Question: I had created the report it is getting the values for first name and last name and invoice id but when I add the sub report the other values are not getting it is just printing the headings. Please solve my problem and suggest me.
It is printing as below image.
Main report code:
'''
<?xml version="1.0" encoding="UTF-8"?>
<jasperReport xmlns="http://jasperreports.sourceforge.net/jasperreports" xmlns:xsi="http://www.w3.org/2001/XMLSchema-instance" xsi:schemaLocation="http://jasperreports.sourceforge.net/jasperreports http://jasperreports.sourceforge.net/xsd/jasperreport.xsd" name="Usage Rport" pageWidth="595" pageHeight="842" columnWidth="595" leftMargin="0" rightMargin="0" topMargin="0" bottomMargin="0" >
<property name="com.jasperassistant.designer.GridHeight" value="12"/>
<property name="com.jasperassistant.designer.GridWidth" value="12"/>
<property name="com.jasperassistant.designer.SnapToGrid" value="false"/>
<property name="com.jasperassistant.designer.Grid" value="false"/>
<property name="ireport.zoom" value="1.0"/>
<property name="ireport.x" value="0"/>
<property name="ireport.y" value="0"/>
<import value="org.joda.time.DateTime"/>
<parameter name="invoice_id" class="java.lang.Integer"/>
<parameter name="entity_id" class="java.lang.Integer"/>
<parameter name="entityPhoneCountryCode" class="java.lang.String"/>
<parameter name="entityPhoneAreaCode" class="java.lang.String"/>
<parameter name="entityPhoneContry" class="java.lang.String"/>
<parameter name="invoiceDate" class="java.lang.String"/>
<parameter name="invoiceDueDate" class="java.lang.String"/>
<parameter name="SUBREPORT_DIR" class="java.lang.String" isForPrompting="false">
<defaultValueExpression><![CDATA["D:\Ravi Workspace\Openbrm\open-brm-openbrm-2.0\descriptors\reports\usage\"]]></defaultValueExpression>
</parameter>
<queryString>
<![CDATA[select co.first_name,co.last_name,b.id as user_id from swiss_cdr_event e join order_process o join base_user b on b.id=e.user_id and e.order_id = o.order_id join contact co on e.user_id=co.user_id where o.invoice_id=$P{invoice_id} and b.entity_id=$P{entity_id} order by e.call_start_date asc;]]>
</queryString>
<field name="first_name" class="java.lang.String"/>
<field name="last_name" class="java.lang.String"/>
<field name="user_id" class="java.lang.Integer"/>
<title>
<band height="20"/>
</title>
<pageHeader>
<band height="111">
<textField>
<reportElement x="5" y="13" width="200" height="15" />
<textElement>
<font size="10" isBold="true"/>
</textElement>
<textFieldExpression><![CDATA[$F{first_name}+" " +$F{last_name}]]></textFieldExpression>
</textField>
<staticText>
<reportElement x="185" y="13" width="140" height="15" />
<textElement textAlignment="Left">
<font isBold="true"/>
</textElement>
<text><![CDATA[Rechnungs-Nr. ]]></text>
</staticText>
<staticText>
<reportElement x="368" y="13" width="100" height="15" />
<textElement>
<font isBold="true"/>
</textElement>
<text><![CDATA[Jahr / Monat]]></text>
</staticText>
<staticText>
<reportElement x="379" y="28" width="52" height="15" />
<textElement>
<font isBold="true"/>
</textElement>
<text><![CDATA[datiert]]></text>
</staticText>
<textField>
<reportElement x="252" y="13" width="100" height="15" />
<textElement>
<font isBold="true"/>
</textElement>
<textFieldExpression class="java.lang.Integer"><![CDATA[$P{invoice_id}]]></textFieldExpression>
</textField>
<subreport>
<reportElement x="434" y="28" width="119" height="18" />
<subreportParameter name="invoiceId">
<subreportParameterExpression><![CDATA[$P{invoice_id}]]></subreportParameterExpression>
</subreportParameter>
<connectionExpression><![CDATA[$P{REPORT_CONNECTION}]]></connectionExpression>
<subreportExpression><![CDATA[$P{SUBREPORT_DIR} + "run-details.jasper"]]></subreportExpression>
</subreport>
<subreport>
<reportElement x="435" y="9" width="161" height="15" />
<subreportParameter name="invoiceId">
<subreportParameterExpression><![CDATA[$P{invoice_id}]]></subreportParameterExpression>
</subreportParameter>
<connectionExpression><![CDATA[$P{REPORT_CONNECTION}]]></connectionExpression>
<subreportExpression><![CDATA[$P{SUBREPORT_DIR} + "invoice-period-31.jasper"]]></subreportExpression>
</subreport>
<staticText>
<reportElement x="185" y="28" width="100" height="15" />
<textElement>
<font isBold="true"/>
</textElement>
<text><![CDATA[Gesprachsnachweis]]></text>
</staticText>
<subreport>
<reportElement x="6" y="57" width="590" height="43" />
<subreportParameter name="invoiceId">
<subreportParameterExpression><![CDATA[$P{invoice_id}]]></subreportParameterExpression>
</subreportParameter>
<subreportParameter name="entityId">
<subreportParameterExpression><![CDATA[$P{entity_id}]]></subreportParameterExpression>
</subreportParameter>
<connectionExpression><![CDATA[$P{REPORT_CONNECTION}]]></connectionExpression>
<subreportExpression><![CDATA[$P{SUBREPORT_DIR} + "usage-31-de-details.jasper"]]></subreportExpression>
</subreport>
</band>
</pageHeader>
<pageFooter>
<band height="33">
<textField>
<reportElement x="195" y="15" width="80" height="15" />
<textElement textAlignment="Right"/>
<textFieldExpression><![CDATA["Seite "+$V{PAGE_NUMBER}+" von "]]></textFieldExpression>
</textField>
<textField evaluationTime="Report">
<reportElement x="275" y="15" width="40" height="15" />
<textFieldExpression><![CDATA[" " + $V{PAGE_NUMBER}]]></textFieldExpression>
</textField>
</band>
</pageFooter>
<lastPageFooter>
<band height="33">
<textField>
<reportElement x="205" y="18" width="80" height="15" />
<textElement textAlignment="Right"/>
<textFieldExpression><![CDATA["Seite "+$V{PAGE_NUMBER}+" von "]]></textFieldExpression>
</textField>
<textField evaluationTime="Report">
<reportElement x="285" y="18" width="40" height="15" />
<textFieldExpression><![CDATA[" " + $V{PAGE_NUMBER}]]></textFieldExpression>
</textField>
</band>
</lastPageFooter>
<summary>
<band height="20"/>
</summary>
'''
Subreport code:
'''
<?xml version="1.0" encoding="UTF-8"?>
<jasperReport xmlns="http://jasperreports.sourceforge.net/jasperreports" xmlns:xsi="http://www.w3.org/2001/XMLSchema-instance" xsi:schemaLocation="http://jasperreports.sourceforge.net/jasperreports http://jasperreports.sourceforge.net/xsd/jasperreport.xsd" name="Usage Rport" pageWidth="595" pageHeight="842" whenNoDataType="AllSectionsNoDetail" columnWidth="595" leftMargin="0" rightMargin="0" topMargin="0" bottomMargin="0" >
<property name="com.jasperassistant.designer.GridHeight" value="12"/>
<property name="com.jasperassistant.designer.GridWidth" value="12"/>
<property name="com.jasperassistant.designer.SnapToGrid" value="false"/>
<property name="com.jasperassistant.designer.Grid" value="false"/>
<import value="org.joda.time.DateTime"/>
<parameter name="invoice_id" class="java.lang.Integer"/>
<parameter name="entity_id" class="java.lang.Integer"/>
<parameter name="entityCity" class="java.lang.String"/>
<parameter name="customerCity" class="java.lang.String"/>
<parameter name="entityPhoneCountryCode" class="java.lang.String"/>
<parameter name="entityPhoneAreaCode" class="java.lang.String"/>
<parameter name="entityPhoneContry" class="java.lang.String"/>
<parameter name="invoiceDate" class="java.lang.String"/>
<parameter name="invoiceDueDate" class="java.lang.String"/>
<parameter name="SUBREPORT_DIR" class="java.lang.String" isForPrompting="false">
<defaultValueExpression><![CDATA["D:\Ravi Workspace\Openbrm\open-brm-openbrm-2.0\descriptors\reports\usage\"]]></defaultValueExpression>
</parameter>
<queryString>
<![CDATA[select e.calling_number,e.duration,e.call_start_date,e.cost,e.destination_number,e.destination_descr,co.first_name,co.last_name,b.id as user_id from swiss_cdr_event e join order_process o join base_user b on b.id=e.user_id and e.order_id = o.order_id join contact co on e.user_id=co.user_id where o.invoice_id=$P{invoice_id} and b.entity_id=$P{entity_id} order by e.call_start_date asc;]]>
</queryString>
<field name="calling_number" class="java.lang.String"/>
<field name="destination_number" class="java.lang.String"/>
<field name="duration" class="java.lang.Integer"/>
<field name="cost" class="java.math.BigDecimal"/>
<field name="call_start_date" class="java.sql.Timestamp"/>
<field name="destination_descr" class="java.lang.String"/>
<field name="first_name" class="java.lang.String"/>
<field name="last_name" class="java.lang.String"/>
<field name="user_id" class="java.lang.Integer"/>
<variable name="total" class="java.math.BigDecimal" calculation="Sum">
<variableExpression><![CDATA[$F{cost}]]></variableExpression>
</variable>
<title>
<band height="111"/>
</title>
<columnHeader>
<band height="33">
<staticText>
<reportElement x="12" y="10" width="62" height="15" />
<textElement>
<font size="10" isBold="true"/>
</textElement>
<text><![CDATA[Datum/Uhrzeit]]></text>
</staticText>
<staticText>
<reportElement x="240" y="10" width="85" height="15" />
<textElement>
<font size="10" isBold="true"/>
</textElement>
<text><![CDATA[Destination]]></text>
</staticText>
<staticText>
<reportElement x="450" y="10" width="42" height="15" />
<textElement textAlignment="Left" verticalAlignment="Middle">
<font size="10" isBold="true"/>
</textElement>
<text><![CDATA[Menge]]></text>
</staticText>
<staticText>
<reportElement x="90" y="10" width="62" height="15" />
<text><![CDATA[Anruf von]]></text>
</staticText>
<staticText>
<reportElement x="163" y="10" width="49" height="14" />
<text><![CDATA[Service]]></text>
</staticText>
<staticText>
<reportElement x="334" y="10" width="100" height="15" />
<text><![CDATA[Rufnummer]]></text>
</staticText>
<staticText>
<reportElement x="514" y="10" width="47" height="15" />
<text><![CDATA[Betrag]]></text>
</staticText>
</band>
</columnHeader>
<detail>
<band height="20">
<textField>
<reportElement x="360" y="3" width="193" height="16" />
<textElement textAlignment="Right" verticalAlignment="Middle">
<font size="9"/>
</textElement>
<textFieldExpression><![CDATA[new DecimalFormat("#,##0.00").format($F{cost})]]></textFieldExpression>
</textField>
<textField>
<reportElement x="12" y="3" width="96" height="16" />
<textElement>
<font size="9"/>
</textElement>
<textFieldExpression><![CDATA[new SimpleDateFormat("dd-MM-yyyy").format($F{call_start_date})]]></textFieldExpression>
</textField>
<textField>
<reportElement positionType="Float" stretchType="RelativeToTallestObject" x="242" y="3" width="121" height="16" />
<textElement>
<font size="9"/>
</textElement>
<textFieldExpression><![CDATA[$F{destination_descr}]]></textFieldExpression>
</textField>
<textField>
<reportElement x="60" y="3" width="96" height="16" />
<textElement>
<font size="9"/>
</textElement>
<textFieldExpression><![CDATA[new SimpleDateFormat("HH:mm:ss").format($F{call_start_date})]]></textFieldExpression>
</textField>
<textField>
<reportElement x="450" y="4" width="100" height="16" />
<textElement>
<font size="9"/>
</textElement>
<textFieldExpression class="java.lang.Integer"><![CDATA[$F{duration}]]></textFieldExpression>
</textField>
<subreport>
<reportElement x="302" y="0" width="129" height="20" />
<subreportParameter name="invoiceId">
<subreportParameterExpression><![CDATA[$P{invoice_id}]]></subreportParameterExpression>
</subreportParameter>
<connectionExpression><![CDATA[$P{REPORT_CONNECTION}]]></connectionExpression>
<subreportExpression><![CDATA[$P{SUBREPORT_DIR} + "entity-details-31.jasper"]]></subreportExpression>
</subreport>
<textField>
<reportElement x="98" y="0" width="90" height="15" />
<textFieldExpression><![CDATA[$P{entityCity}]]></textFieldExpression>
</textField>
</band>
</detail>
<summary>
<band height="80">
<staticText>
<reportElement x="242" y="6" width="92" height="15" />
<text><![CDATA[Total]]></text>
</staticText>
<textField>
<reportElement x="431" y="6" width="100" height="15" />
<textElement textAlignment="Right">
<font size="9" isBold="true"/>
</textElement>
<textFieldExpression><![CDATA[$V{total} == null ? "0.00" : new DecimalFormat ("#,##0.00").format($V{total})]]></textFieldExpression>
</textField>
</band>
</summary>
'''

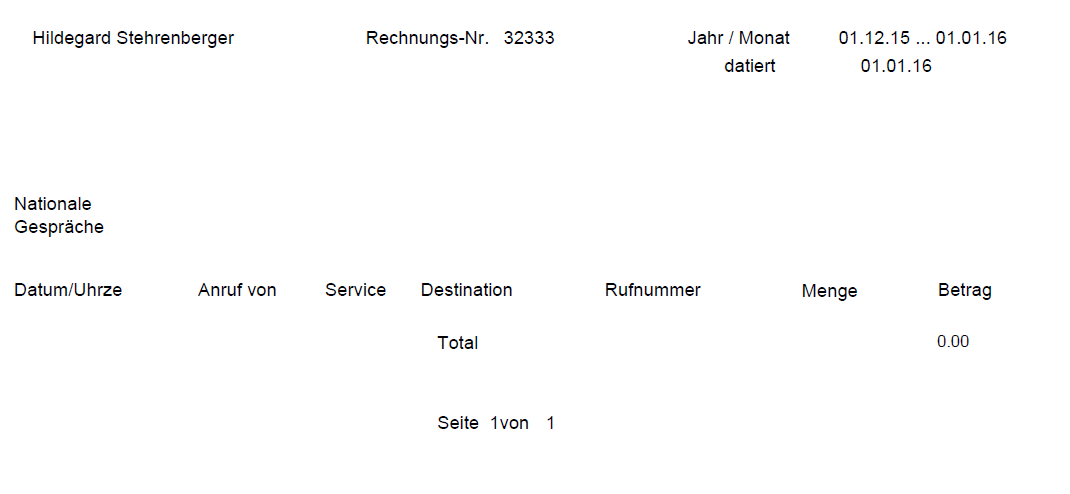
Answer: As looking into your jrxml, You also have to pass $P{entity_id} to your sub_report. Currently you are passing only invoice id $P{invoice_id}. As your sub report sql is working on two parameter $P{invoice_id} and $P{entity_id}. if you are not passing it will pick default value or null (if no default value).
One more suggestion, sub report should contain only those band which is required and arrange your text field properly otherwise you will get excel column formating issue when you try to download in excel.
When you click on subreport and select properties then you will image like in first.
<URL>
Now click on parameters in subreport tab of properties. Please see the second image.
<URL>
there are three subreport in your main jrxml.
1) run-details.jrxml
Subreport parameter map in main jrxml
invoiceId : $P{invoice_id}
2) invoice-period-31.jrxml
Subreport parameter map in main jrxml
invoiceId : $P{invoice_id}
3) usage-31-de-details.jrxml
Subreport parameter map in main jrxml
invoiceId : $P{invoice_id}
I can see in 3 subreport parameter name is invoice_id. So you should change to
Subreport parameter map in main jrxml
invoice_id : $P{invoice_id}
And Also 3 sub report is working on entity_id parameter. you also have to pass that value.
Now
Subreport parameter map in main jrxml
invoice_id : $P{invoice_id}
entity_id : $P{entity_id}
I am not sure what parameter name is used in another subreport.